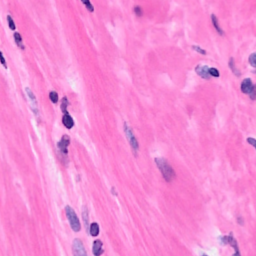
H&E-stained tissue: Breast